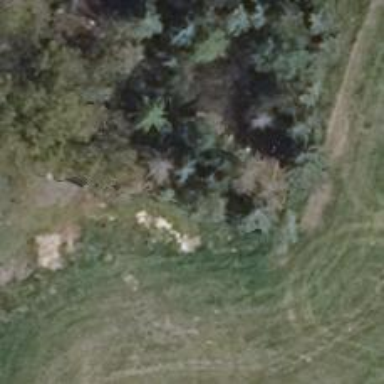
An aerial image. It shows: Deciduous broadleaved tree.